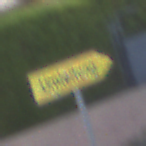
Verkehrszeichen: UmleitungswegweiserRechtsweisend
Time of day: SunriseSunset
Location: Outdoor (Urban)
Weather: Clear
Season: NotSpecified
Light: Natural